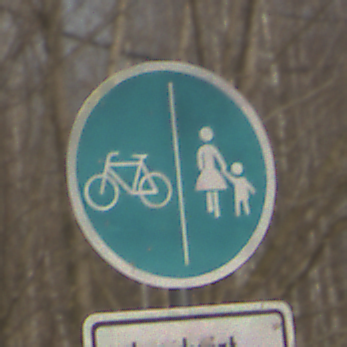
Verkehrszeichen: GetrennterRadUndGehwegRadwegLinks
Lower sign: BesondereFahrzeugeUndTransportgueter6
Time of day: MorningAfternoon
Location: Outdoor (Nature)
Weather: PartlyCloudy
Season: Winter
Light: Natural